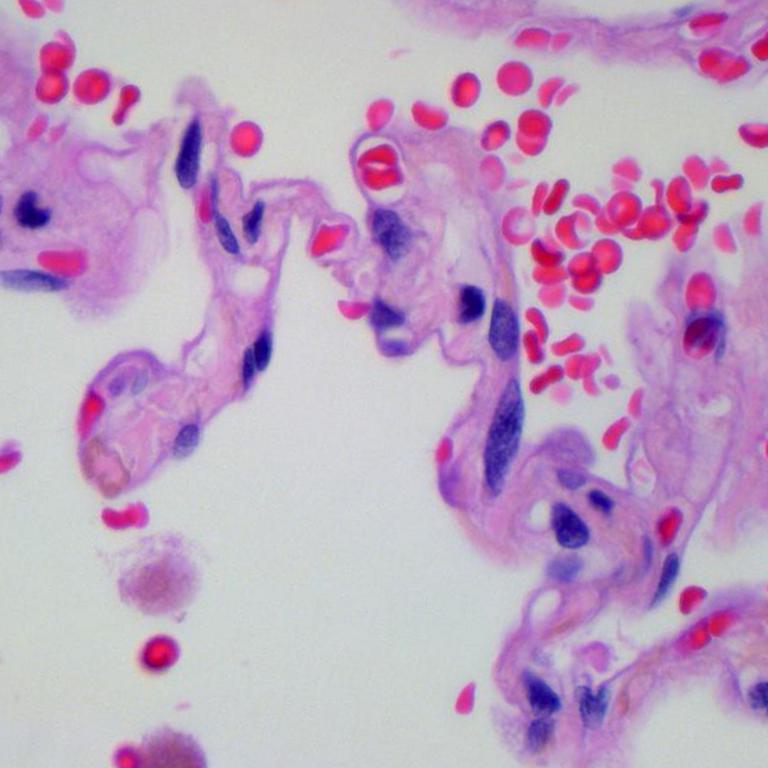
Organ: lung
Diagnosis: benign